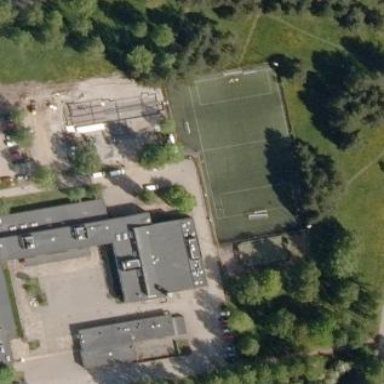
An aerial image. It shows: Soccer pitch with artificial turf designed for leisure and sports activities.